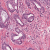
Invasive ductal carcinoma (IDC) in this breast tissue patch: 1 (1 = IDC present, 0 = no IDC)